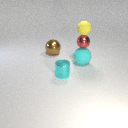
large cyan rubber sphere to the right of small cyan metal cylinder